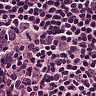
Metastatic tissue present: no